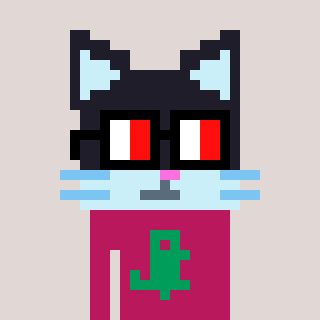
a pixel art character with square glasses with black frames and red eyes, a cat-shaped head and a darkpink-colored body on a warm background